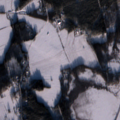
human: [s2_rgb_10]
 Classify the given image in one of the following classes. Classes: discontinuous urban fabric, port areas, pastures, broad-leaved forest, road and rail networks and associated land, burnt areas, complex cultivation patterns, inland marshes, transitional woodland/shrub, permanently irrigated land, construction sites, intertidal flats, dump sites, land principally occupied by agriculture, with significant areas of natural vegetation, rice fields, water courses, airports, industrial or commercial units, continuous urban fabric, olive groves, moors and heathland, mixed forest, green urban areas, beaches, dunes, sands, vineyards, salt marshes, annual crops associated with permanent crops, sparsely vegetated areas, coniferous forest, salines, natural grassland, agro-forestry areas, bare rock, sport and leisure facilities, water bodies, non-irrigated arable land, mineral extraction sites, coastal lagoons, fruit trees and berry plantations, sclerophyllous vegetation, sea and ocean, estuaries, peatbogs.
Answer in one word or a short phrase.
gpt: discontinuous urban fabric, non-irrigated arable land, land principally occupied by agriculture, with significant areas of natural vegetation, broad-leaved forest, coniferous forest, salt marshes